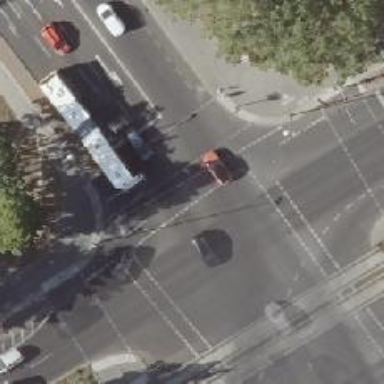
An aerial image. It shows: Asphalt cycleway with crossing controlled by traffic signals.